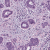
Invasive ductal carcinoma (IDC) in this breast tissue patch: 0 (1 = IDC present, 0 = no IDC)